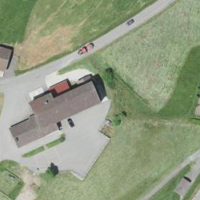
EUNIS habitat code: 25
Species observed at this site:
Colias croceus